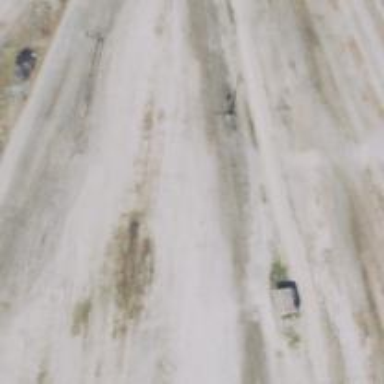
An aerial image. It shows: Abandoned railway yard.